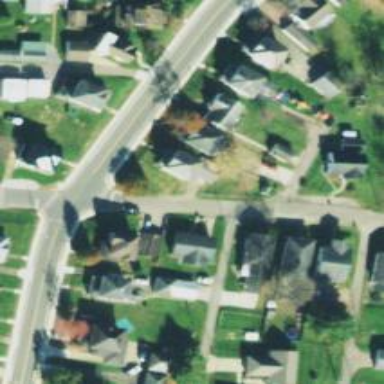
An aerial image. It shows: Asphalt road in residential area.